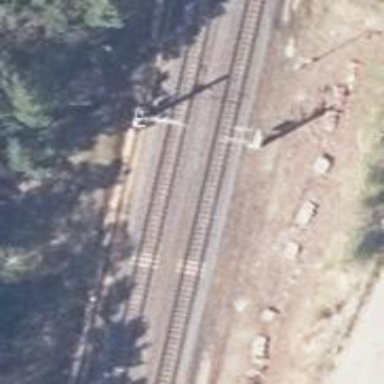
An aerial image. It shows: Milestone along the railway with catenary mast.